Question: I am trying to replicate a table in the book <URL>:

Specifically, the k=2 model.
I am using the code:
'''
dat<-as.data.frame(c(13, 8, 23, 22, 18, 15, 14, 11, 24, 18, 14, 16, 8, 14, 27, 15, 10, 13, 10, 23, 41, 20, 15, 15, 16, 18, 31, 15, 8, 16, 26, 17, 27, 22, 15, 11, 32, 19, 35, 19, 6, 11, 27, 20, 26, 16, 11, 18, 22, 28, 30, 8, 32, 19, 36, 27, 7, 36, 13, 39, 29, 18, 24, 26, 21, 23, 16, 22, 13, 17, 20, 13, 23, 14, 22, 16, 12, 22, 22, 17, 21, 13, 18, 24, 19, 21, 20, 25, 21, 15, 25, 15, 21, 22, 34, 16, 16, 21, 26, 10, 18, 12, 14, 21, 15, 15, 18))
colnames(dat)<-"x"
x2 <- flexmix(x~1, data=dat, k=2,model=FLXMRglm(formula=x~1,family="poisson"))
summary(x2)
'''
Examining the priors and the log lik it appears the syntax is doing what I want :). My question is how to extract the component means lambda (15.777 and 26.840 above)? I do not believe they are simply the mean value of the data in each cluster.
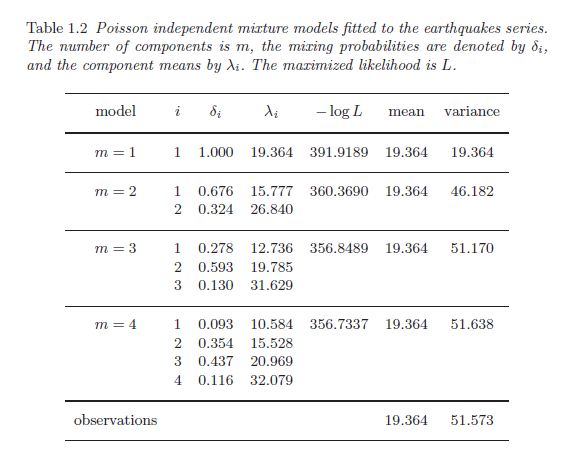
Answer: '''
exp(parameters(x2))
'''
You can use 'parameters' to extract the coefficients but the model defaults to using a log link-function so you need to use 'exp' to convert back to the original scale.